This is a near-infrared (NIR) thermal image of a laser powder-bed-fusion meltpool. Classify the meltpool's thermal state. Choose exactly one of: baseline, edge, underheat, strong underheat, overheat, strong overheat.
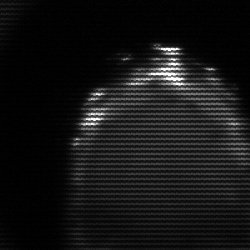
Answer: edge